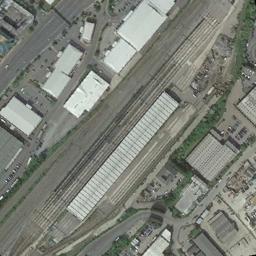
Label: railway_station